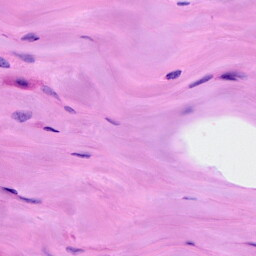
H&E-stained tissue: Breast